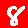
Digit: 8